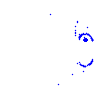
Particle: kaon